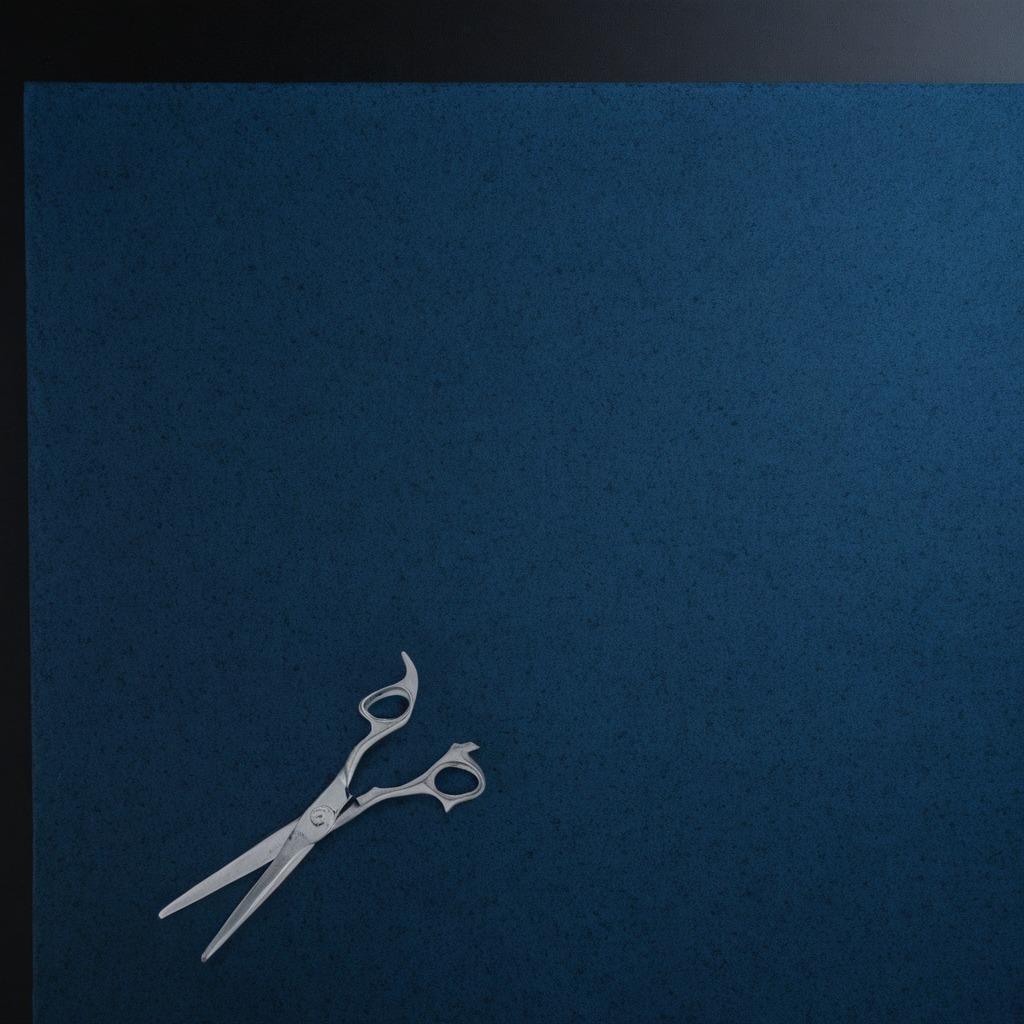
A scissor lies on the granite tabletop inside a workshop at night.